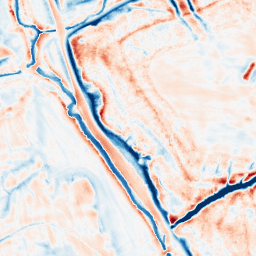
Category: edge_preserving
Decomposition family: bilateral
Decomposition parameters: d: 21
sigma_color: 50
sigma_space: 50
Upsampling method: bicubic
Upsampling parameters: scale: 2
Upsampling scale: 2